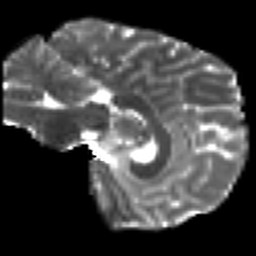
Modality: T2w
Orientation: sagittal
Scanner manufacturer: siemens
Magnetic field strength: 3 T
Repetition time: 7.8 s
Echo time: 0.09 s